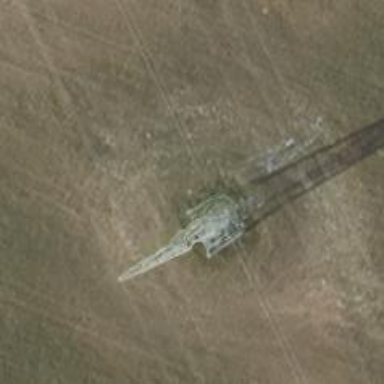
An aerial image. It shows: Power tower.